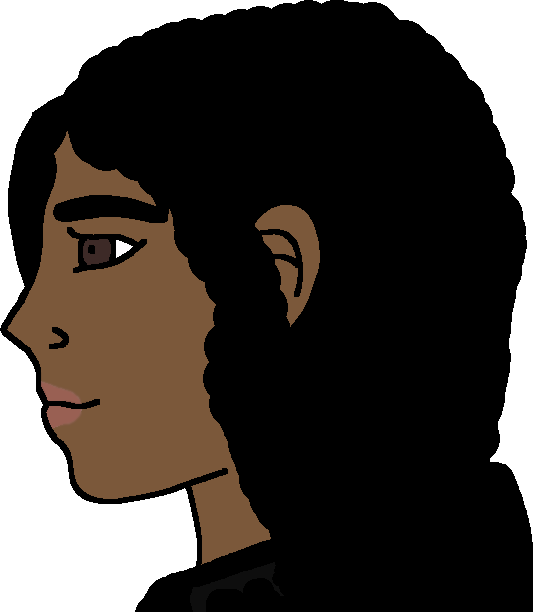
Label: 4_Yes_Chad